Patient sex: F
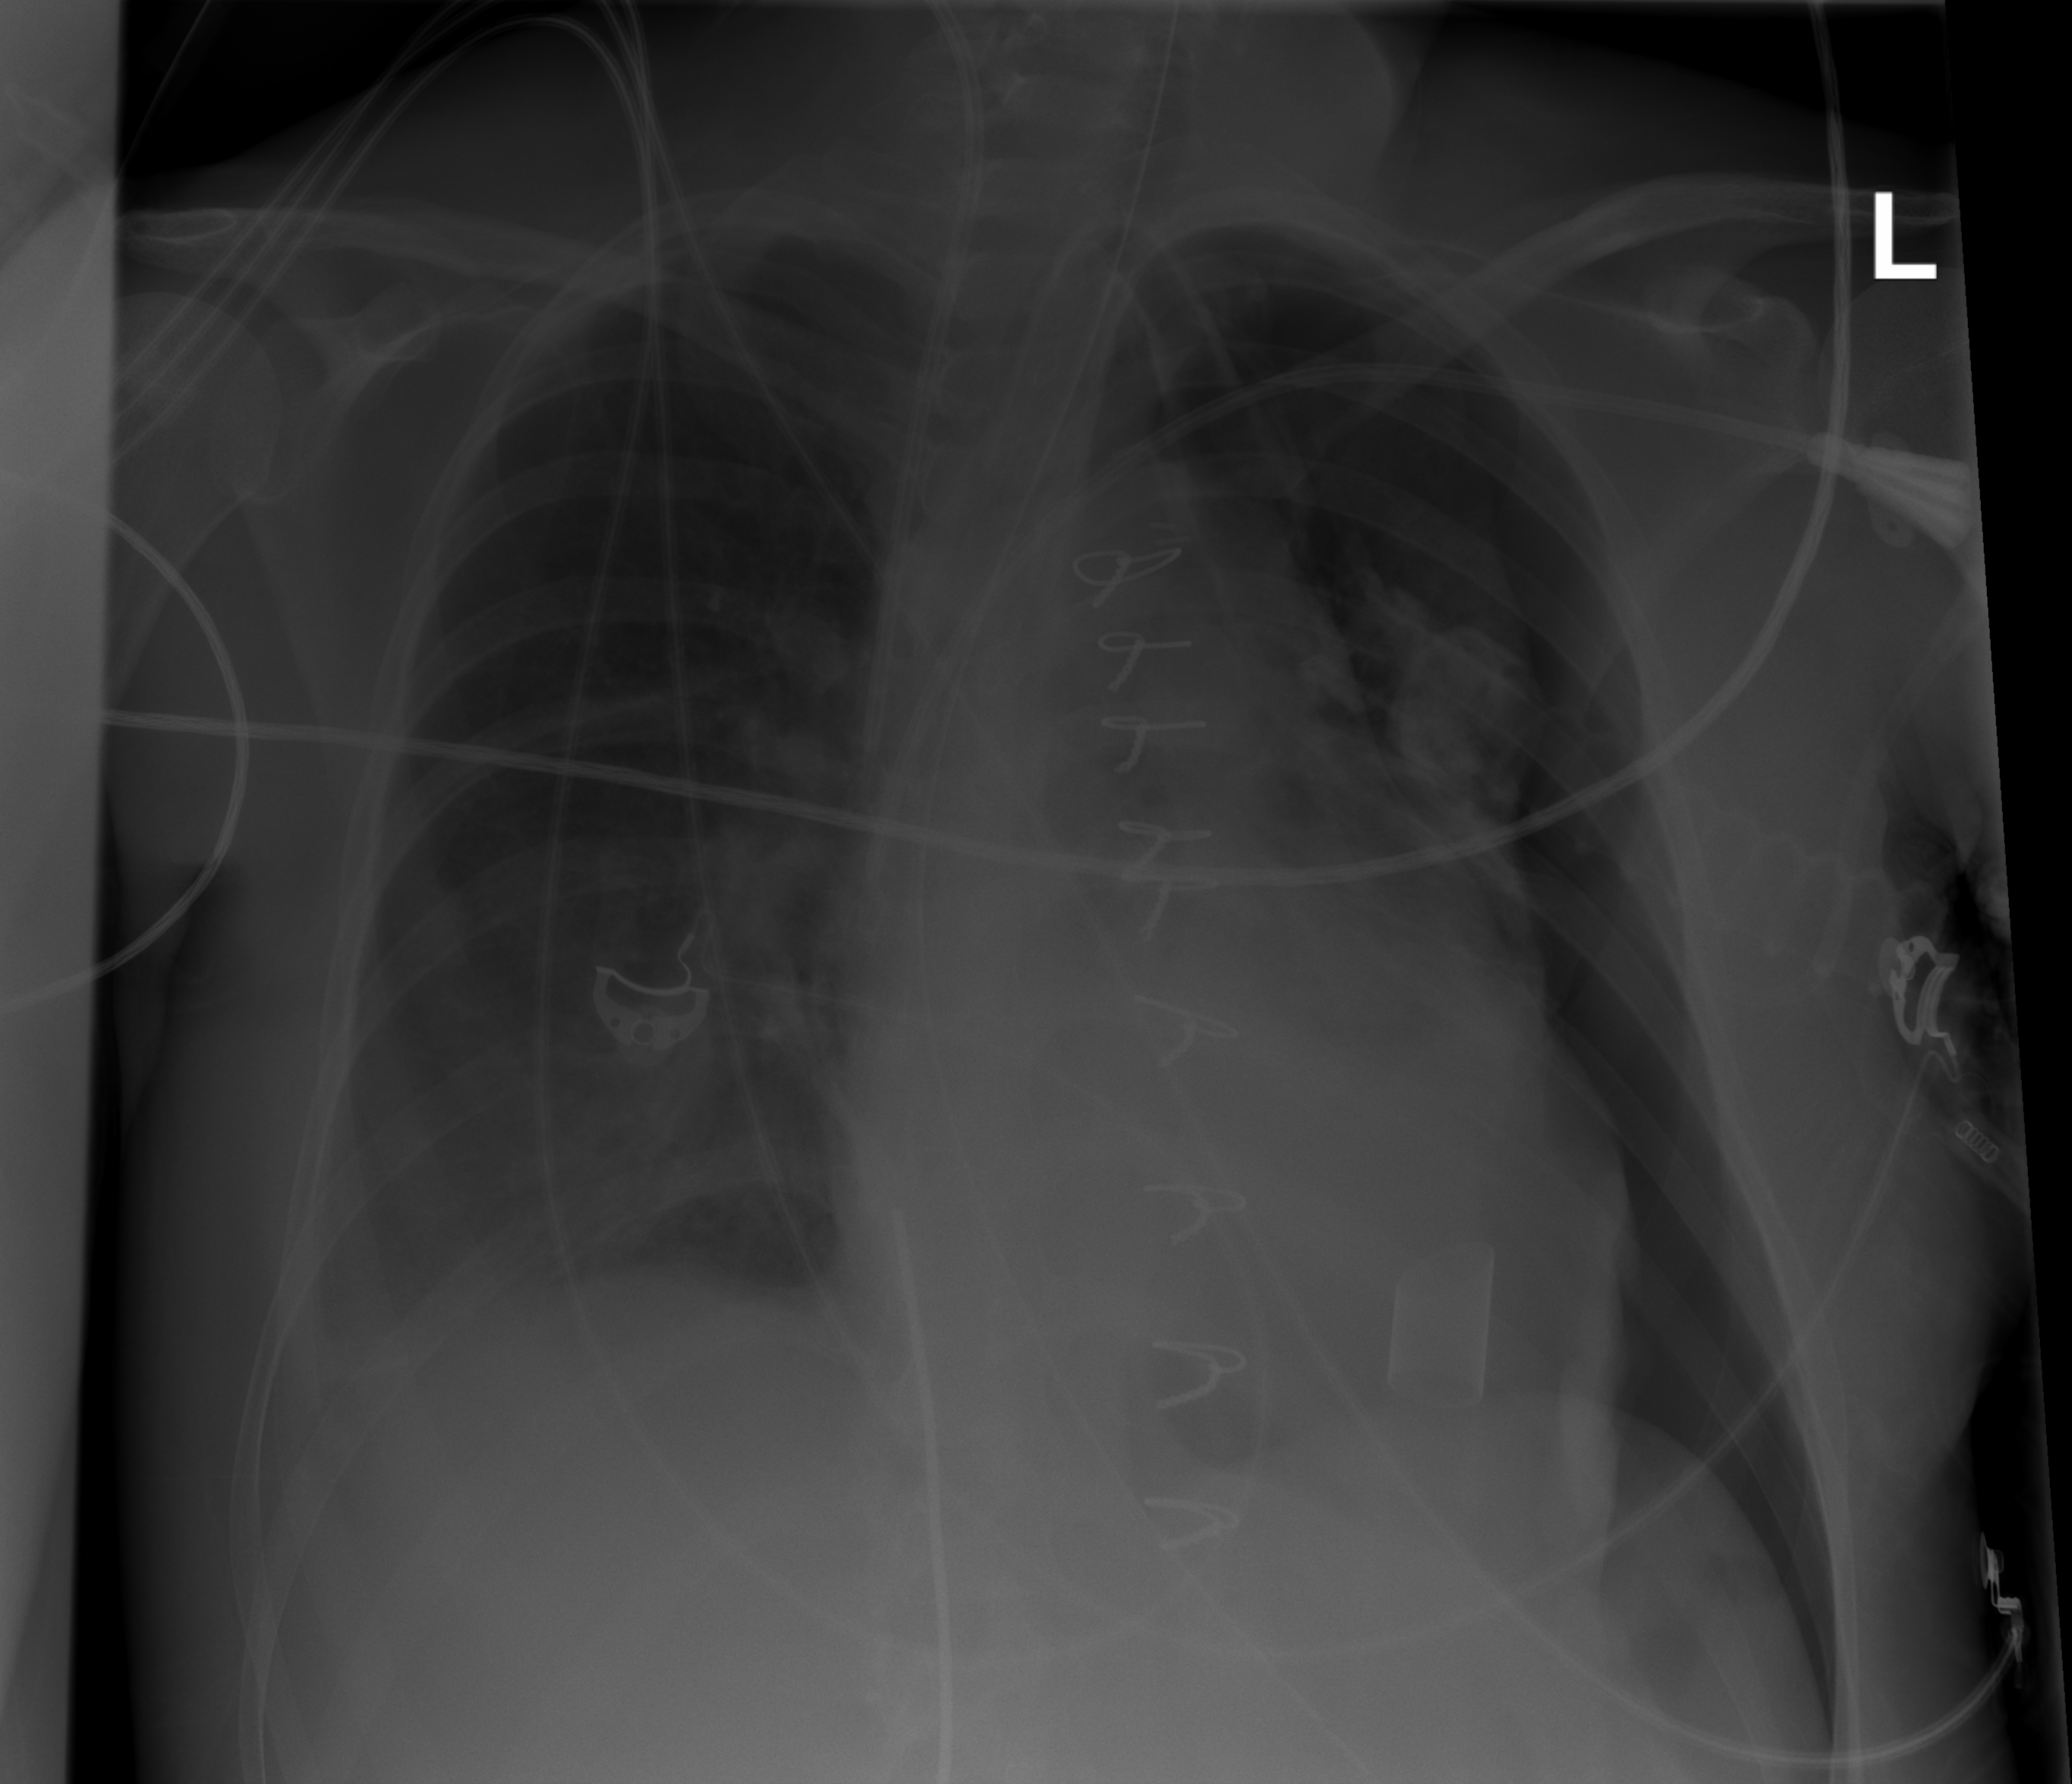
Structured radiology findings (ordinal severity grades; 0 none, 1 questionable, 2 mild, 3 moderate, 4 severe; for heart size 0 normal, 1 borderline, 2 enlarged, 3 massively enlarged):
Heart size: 1
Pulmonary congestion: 0
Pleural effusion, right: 2
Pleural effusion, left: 0
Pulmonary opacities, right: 0
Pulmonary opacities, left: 0
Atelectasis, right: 2
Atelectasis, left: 2